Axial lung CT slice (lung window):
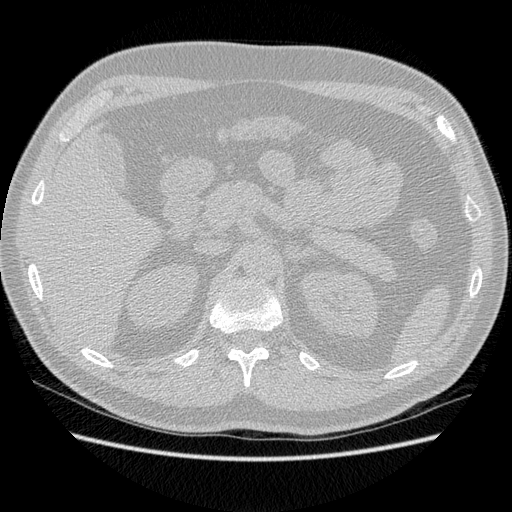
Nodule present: no